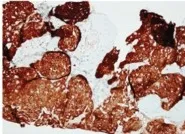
P16 IHC stain of the bone metastasis from 2011.
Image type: pathology (immunostaining)